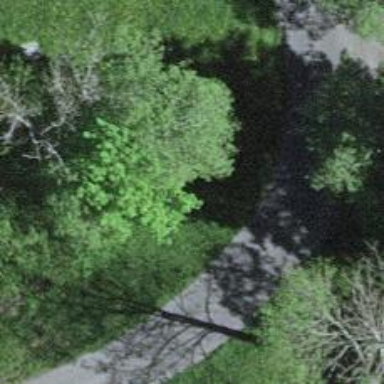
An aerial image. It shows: Culvert tunnel.